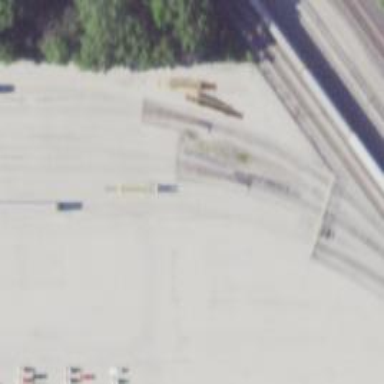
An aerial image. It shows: Railway siding with rails.